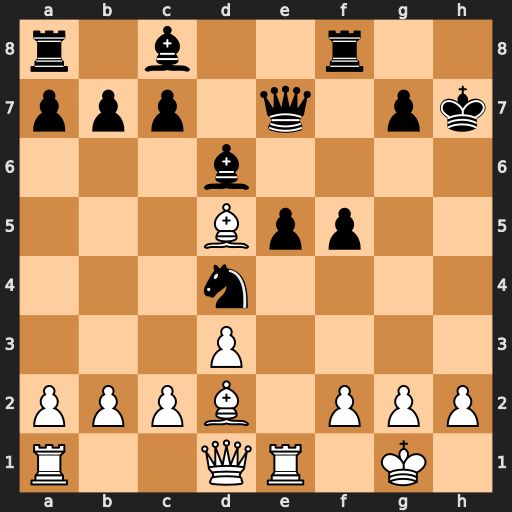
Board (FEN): r1b2r2/ppp1q1pk/3b4/3Bpp2/3n4/3P4/PPPB1PPP/R2QR1K1
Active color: w
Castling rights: -
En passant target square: -
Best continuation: Qh5#